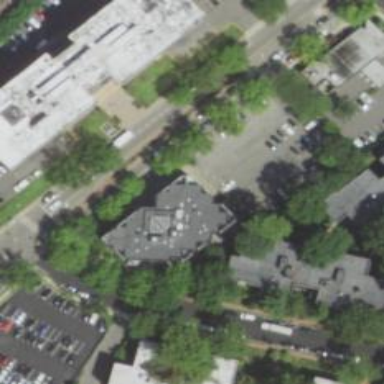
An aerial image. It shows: Commercial building.